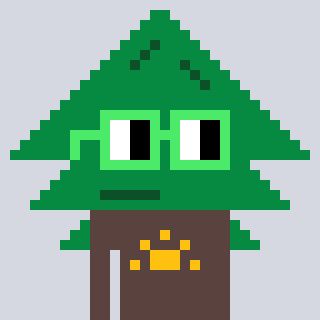
a pixel art character with square light green glasses, a fir-shaped head and a darkbrown-colored body on a cool background